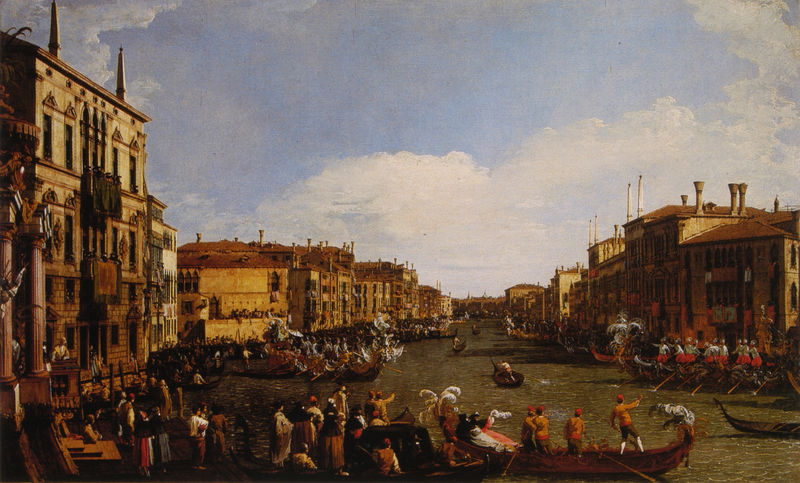
Titel: A Regatta on the Gand Canal
Künstler: Canaletto (Antonio Canal)
Standort: (Großbritannien)
Institution: Royal Collection
Schlagwörter: blau, gemälde, himmel, schatten, wasser, weiß, wolken, fluss, frauen, gelb, grün, landschaft, menschen, ocker, stadt, ufer, braun, fenster, hell, hut, hüte, männer, säule, säulen, dach, gebäude, rot, wolke, ansammlung, fest, leute, malerei, feier, mütze, mützen, architektur, barock, federn, häuser, brücke, kanal, sonne, renaissance, boot, boote, kamin, kamine, paddel, ruder, schornstein, schiffe, wellen, fassade, fassaden, italien, vedute, venedig, röcke, dächer, schornsteine, treppe, ruderer, rudern, stadtansicht, grrün, palast, palazzi, palazzo, kanu, doge, imprssionismus, hmmel, palmen, karneval, canaletto, lagune, häuserfront, canale grande, gondel, gondeln, gondoliere, canal, canal grande, kanäle, grande, massen, galeere, daächer, wasserstraße, stimmt, entschuldigung, etwas, hier nicht, karneval in venedig